Field crop: maize
Growth stage: 1
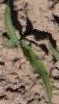
Species: maize